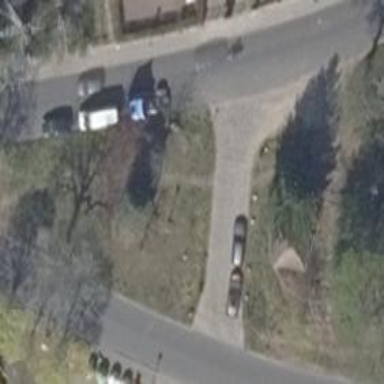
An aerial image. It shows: Service road.